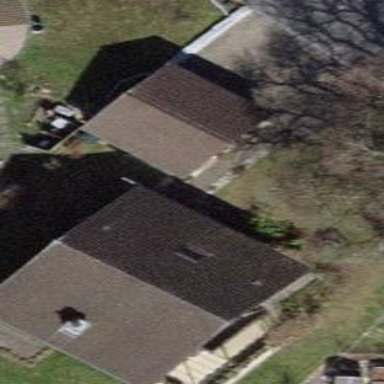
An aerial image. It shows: Detached building with gabled roof.